Interaction volume radius: 5 \u00c5
Interaction volume height: 25 \u00c5
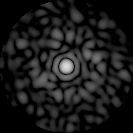
Disorder parameter: 0.8707